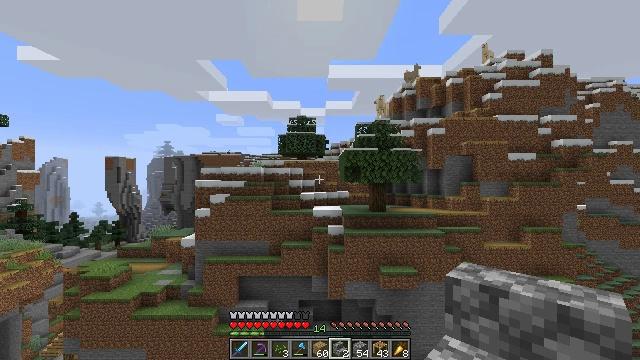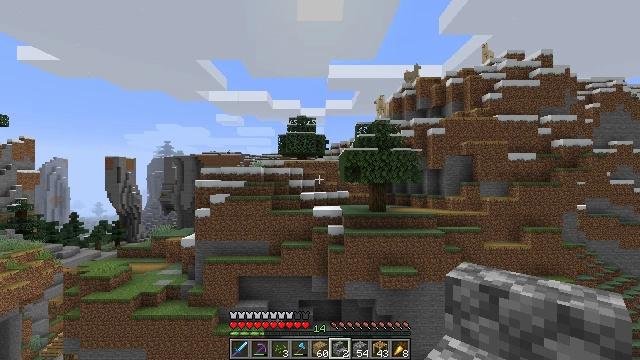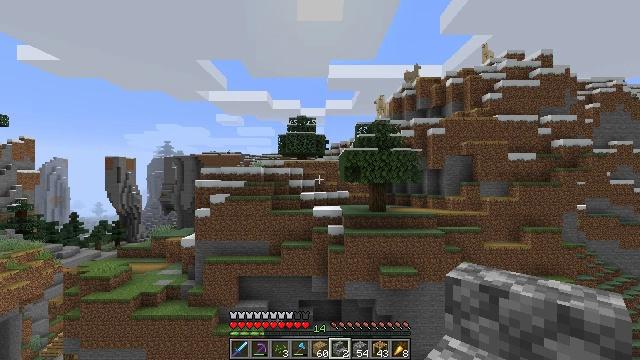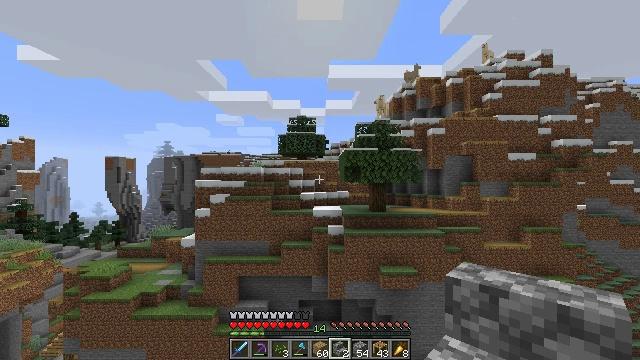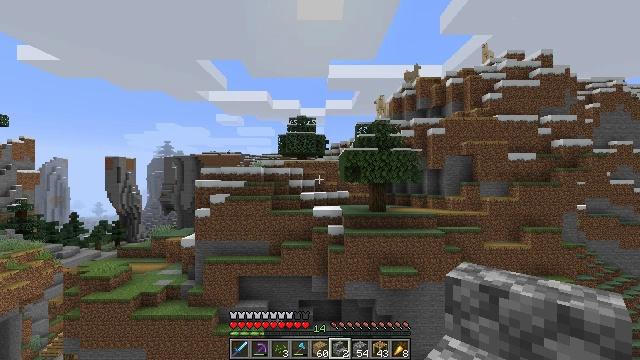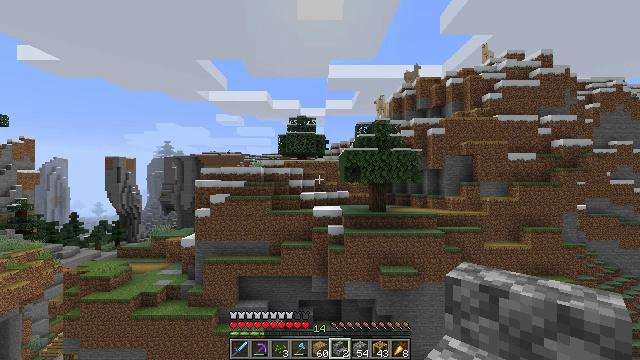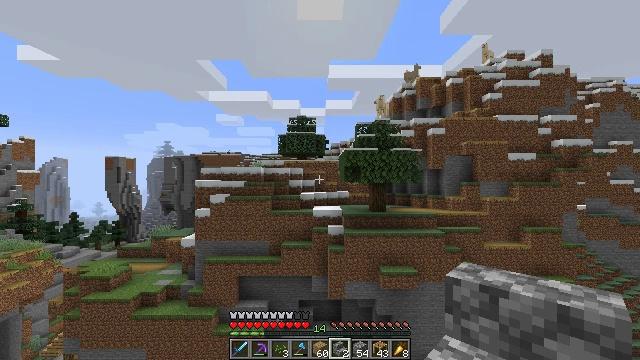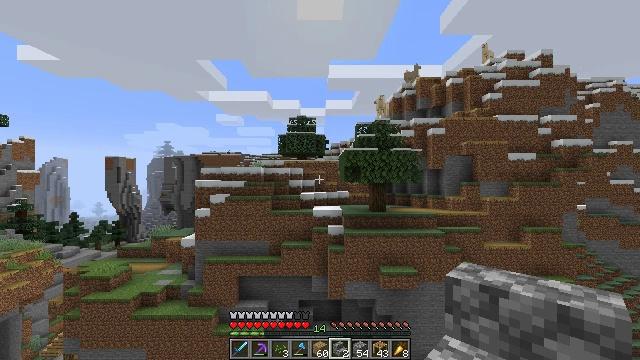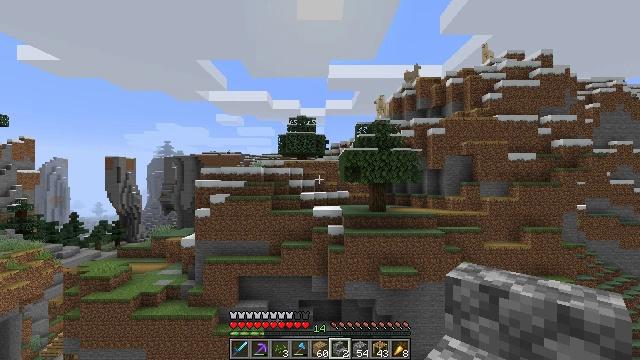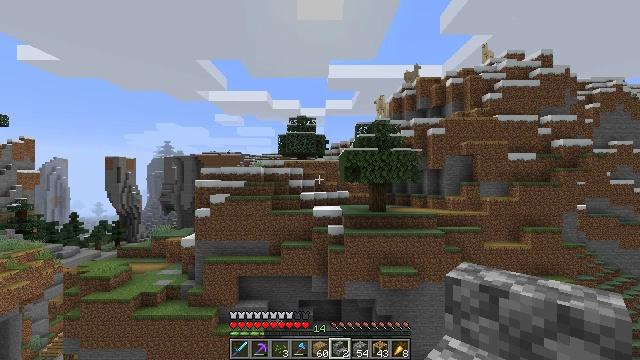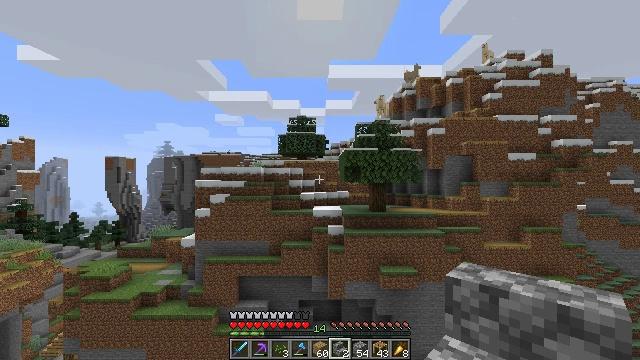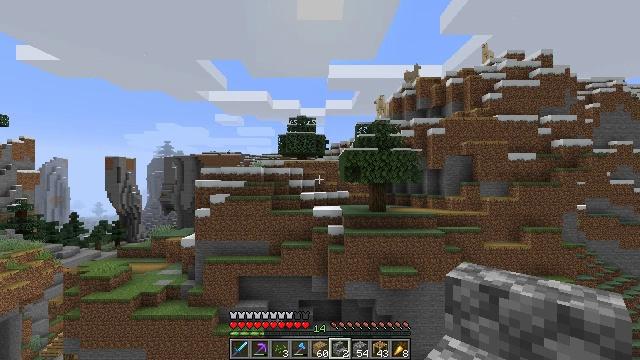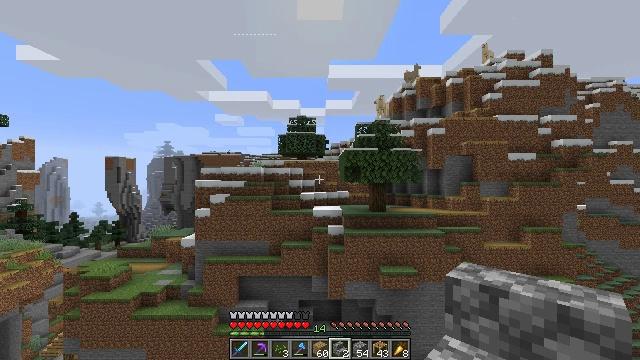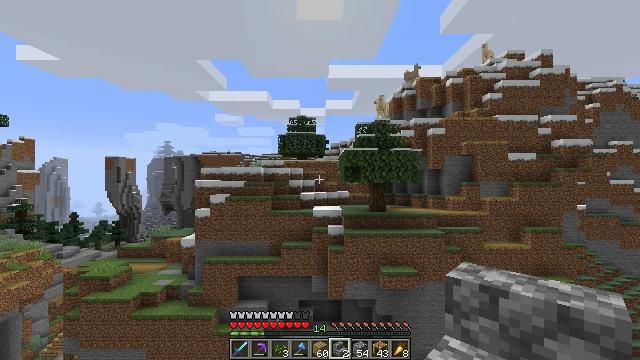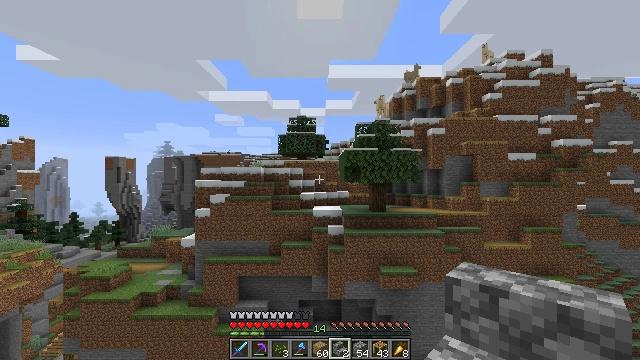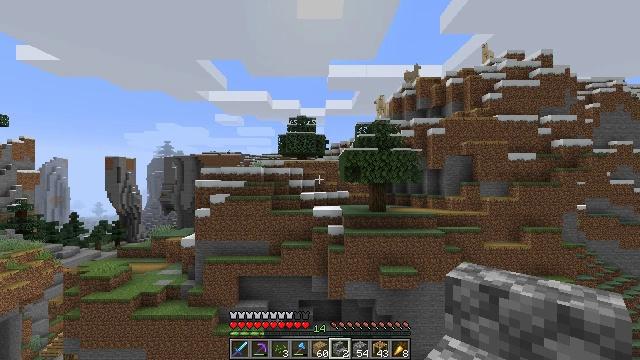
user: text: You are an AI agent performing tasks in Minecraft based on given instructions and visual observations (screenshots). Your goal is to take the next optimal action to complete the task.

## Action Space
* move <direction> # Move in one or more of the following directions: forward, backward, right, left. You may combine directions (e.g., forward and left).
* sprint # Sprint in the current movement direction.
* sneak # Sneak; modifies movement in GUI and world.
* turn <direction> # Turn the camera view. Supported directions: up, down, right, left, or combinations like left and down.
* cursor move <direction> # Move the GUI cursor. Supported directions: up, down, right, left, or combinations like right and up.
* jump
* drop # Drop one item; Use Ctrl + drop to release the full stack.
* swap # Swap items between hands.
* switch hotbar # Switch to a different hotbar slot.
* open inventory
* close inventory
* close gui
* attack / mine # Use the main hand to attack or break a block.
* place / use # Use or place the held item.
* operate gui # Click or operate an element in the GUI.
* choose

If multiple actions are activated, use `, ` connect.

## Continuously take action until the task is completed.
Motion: motion action
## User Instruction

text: Mine scaffolding to move it.
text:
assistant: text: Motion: no_op
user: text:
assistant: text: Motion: no_op
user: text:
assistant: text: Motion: no_op
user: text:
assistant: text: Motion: no_op
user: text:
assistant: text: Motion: no_op
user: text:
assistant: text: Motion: no_op
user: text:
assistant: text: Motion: no_op
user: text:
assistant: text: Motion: no_op
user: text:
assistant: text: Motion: no_op
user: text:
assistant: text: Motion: no_op
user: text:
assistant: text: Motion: no_op
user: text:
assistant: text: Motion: no_op
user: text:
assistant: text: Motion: no_op
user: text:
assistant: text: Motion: no_op
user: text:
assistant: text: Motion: no_op
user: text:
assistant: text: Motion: no_op
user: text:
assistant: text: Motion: no_op
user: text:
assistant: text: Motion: no_op
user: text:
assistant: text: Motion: no_op
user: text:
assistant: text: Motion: no_op
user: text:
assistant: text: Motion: no_op
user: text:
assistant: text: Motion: no_op
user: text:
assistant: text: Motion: no_op
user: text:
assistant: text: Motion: no_op
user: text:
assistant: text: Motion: no_op
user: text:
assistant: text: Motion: no_op
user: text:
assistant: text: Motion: no_op
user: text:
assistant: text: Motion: no_op
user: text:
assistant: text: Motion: no_op
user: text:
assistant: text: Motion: no_op